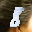
Label: 8